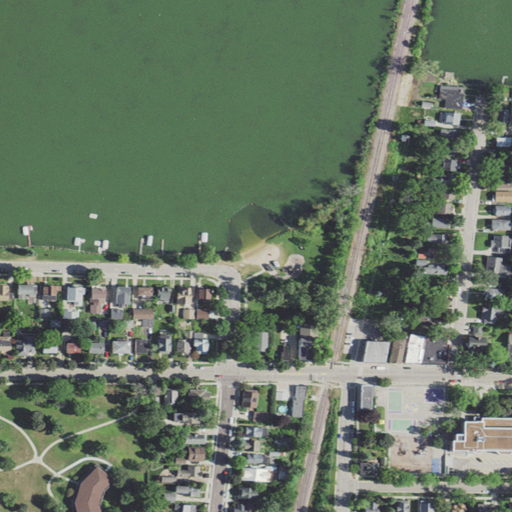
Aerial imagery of beach in Wisconsin named Bernies Beach containing open water, low intensity development, medium intensity development, open development, deciduous forest, and high intensity development